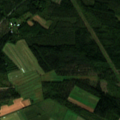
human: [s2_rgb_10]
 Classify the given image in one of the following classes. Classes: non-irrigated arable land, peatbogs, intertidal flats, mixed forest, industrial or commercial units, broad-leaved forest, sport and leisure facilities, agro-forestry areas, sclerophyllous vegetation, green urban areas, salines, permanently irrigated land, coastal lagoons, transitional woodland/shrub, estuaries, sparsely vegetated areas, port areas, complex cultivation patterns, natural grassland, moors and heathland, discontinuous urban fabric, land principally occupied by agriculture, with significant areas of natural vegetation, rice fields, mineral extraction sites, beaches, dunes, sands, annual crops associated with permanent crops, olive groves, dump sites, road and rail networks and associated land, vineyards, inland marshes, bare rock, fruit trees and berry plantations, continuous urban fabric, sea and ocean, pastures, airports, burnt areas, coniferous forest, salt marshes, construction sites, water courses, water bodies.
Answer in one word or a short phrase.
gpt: non-irrigated arable land, coniferous forest, mixed forest